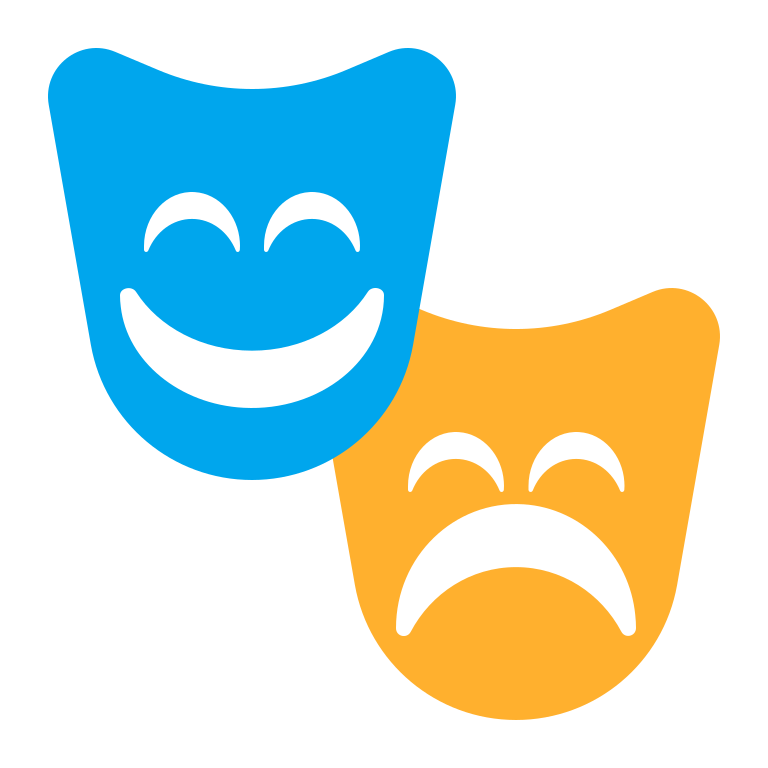
performing arts flat